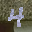
Label: 4